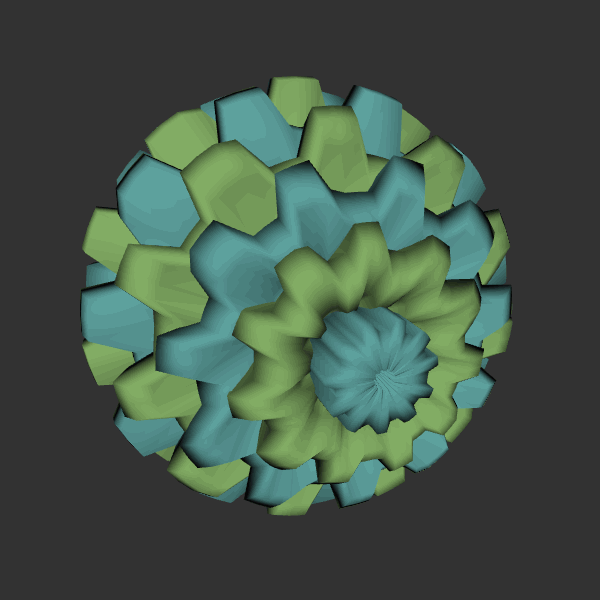
Background: dark